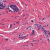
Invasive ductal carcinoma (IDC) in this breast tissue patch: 0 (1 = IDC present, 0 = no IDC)